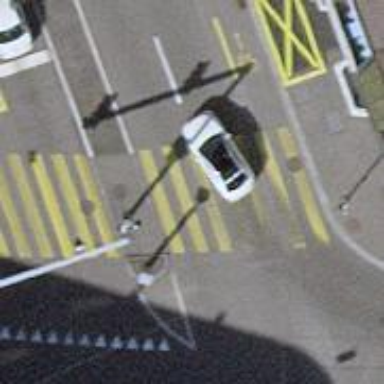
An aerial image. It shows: Kerb barrier.